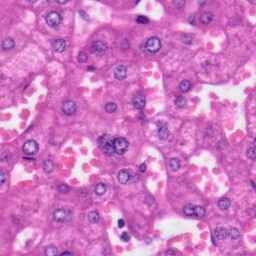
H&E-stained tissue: Liver